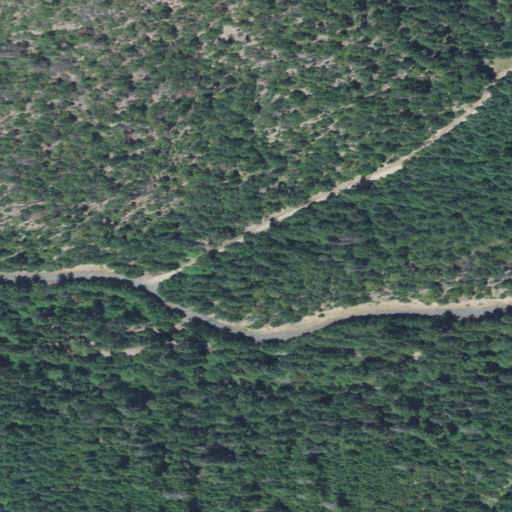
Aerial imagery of valley in Oregon named Armstrong Gulch containing evergreen forest, open development, shrub, deciduous forest, medium intensity development, and low intensity development